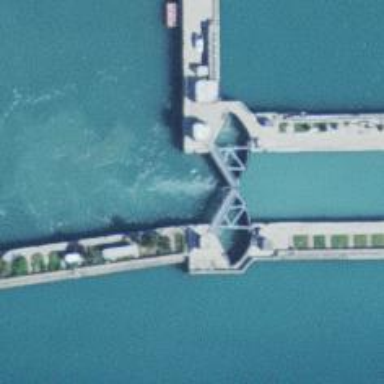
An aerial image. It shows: Lock gate on waterway.